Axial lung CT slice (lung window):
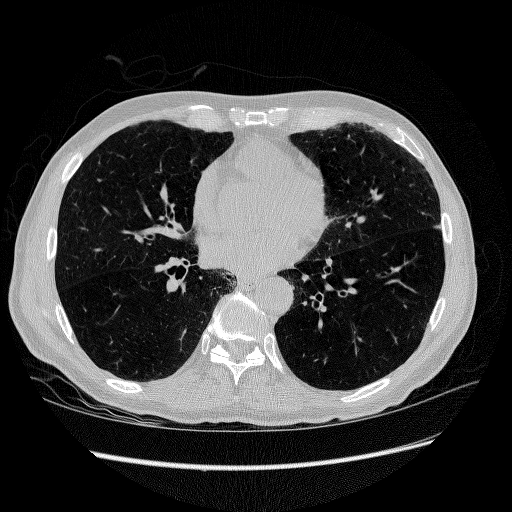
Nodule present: no